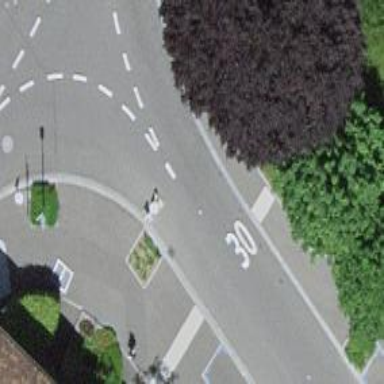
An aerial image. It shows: Zebra crossing on the road.